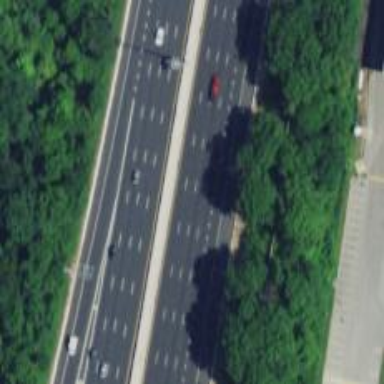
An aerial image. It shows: Asphalt motorway.